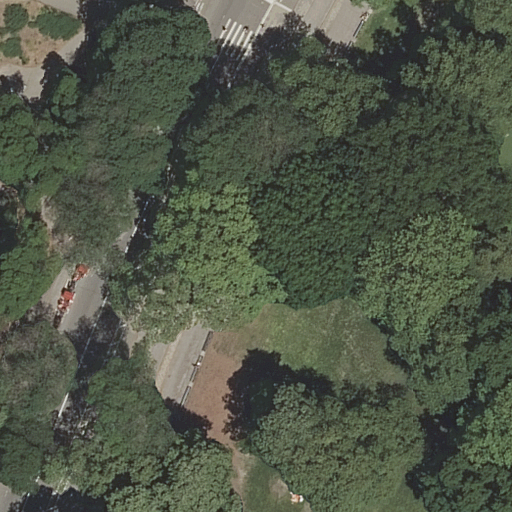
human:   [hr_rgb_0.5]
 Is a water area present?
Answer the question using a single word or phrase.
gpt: no

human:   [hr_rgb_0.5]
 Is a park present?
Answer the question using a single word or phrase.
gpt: yes

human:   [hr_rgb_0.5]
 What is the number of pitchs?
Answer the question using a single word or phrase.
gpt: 1

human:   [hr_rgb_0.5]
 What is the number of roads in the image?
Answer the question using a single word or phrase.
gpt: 7

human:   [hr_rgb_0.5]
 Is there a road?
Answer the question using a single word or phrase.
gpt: yes

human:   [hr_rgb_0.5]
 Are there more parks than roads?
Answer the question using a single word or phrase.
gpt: no

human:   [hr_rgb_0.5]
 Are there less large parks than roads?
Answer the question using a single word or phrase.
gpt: yes

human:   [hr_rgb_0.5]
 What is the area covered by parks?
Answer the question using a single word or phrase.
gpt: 10627m2

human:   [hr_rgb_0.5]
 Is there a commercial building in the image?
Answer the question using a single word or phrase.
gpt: no

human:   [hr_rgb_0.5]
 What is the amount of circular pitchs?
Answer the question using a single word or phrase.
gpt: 0

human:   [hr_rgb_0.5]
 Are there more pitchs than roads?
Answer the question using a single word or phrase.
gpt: no

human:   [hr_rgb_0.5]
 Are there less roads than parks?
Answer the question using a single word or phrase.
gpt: no

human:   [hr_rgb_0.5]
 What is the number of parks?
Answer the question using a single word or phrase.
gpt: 1

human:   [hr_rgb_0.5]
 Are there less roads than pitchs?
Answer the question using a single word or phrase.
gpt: no

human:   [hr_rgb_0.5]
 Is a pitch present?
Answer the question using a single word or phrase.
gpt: yes

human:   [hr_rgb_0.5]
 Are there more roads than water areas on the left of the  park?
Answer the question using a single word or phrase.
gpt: yes

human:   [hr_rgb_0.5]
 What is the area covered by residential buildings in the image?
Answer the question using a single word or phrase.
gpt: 0m2

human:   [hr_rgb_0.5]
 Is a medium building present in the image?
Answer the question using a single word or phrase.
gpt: no

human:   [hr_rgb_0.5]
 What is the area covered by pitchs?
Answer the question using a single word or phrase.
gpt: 2m2

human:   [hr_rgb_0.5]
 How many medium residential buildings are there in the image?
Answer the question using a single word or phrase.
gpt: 0

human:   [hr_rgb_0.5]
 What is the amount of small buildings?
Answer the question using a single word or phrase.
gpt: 0

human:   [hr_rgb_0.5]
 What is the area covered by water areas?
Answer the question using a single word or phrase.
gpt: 0m2

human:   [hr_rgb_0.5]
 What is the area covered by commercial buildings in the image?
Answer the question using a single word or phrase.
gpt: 0m2

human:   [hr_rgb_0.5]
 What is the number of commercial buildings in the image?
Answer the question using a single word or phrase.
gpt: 0

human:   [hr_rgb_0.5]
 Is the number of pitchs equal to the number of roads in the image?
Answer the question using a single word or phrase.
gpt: no

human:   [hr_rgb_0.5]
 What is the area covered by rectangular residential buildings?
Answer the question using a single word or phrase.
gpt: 0m2

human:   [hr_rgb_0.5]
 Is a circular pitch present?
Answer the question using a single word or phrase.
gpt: no

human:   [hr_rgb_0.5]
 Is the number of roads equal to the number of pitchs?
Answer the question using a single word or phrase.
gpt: no

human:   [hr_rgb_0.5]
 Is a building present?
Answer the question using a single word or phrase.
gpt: no

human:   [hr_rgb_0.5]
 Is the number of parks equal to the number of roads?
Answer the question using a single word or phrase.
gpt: no

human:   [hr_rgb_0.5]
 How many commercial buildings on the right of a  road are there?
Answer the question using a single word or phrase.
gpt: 0

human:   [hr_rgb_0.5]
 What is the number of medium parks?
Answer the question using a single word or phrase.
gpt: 0

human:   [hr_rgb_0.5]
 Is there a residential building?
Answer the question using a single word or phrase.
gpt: no

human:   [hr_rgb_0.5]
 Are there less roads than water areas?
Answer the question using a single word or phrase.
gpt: no

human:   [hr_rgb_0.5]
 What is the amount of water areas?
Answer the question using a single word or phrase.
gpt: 0

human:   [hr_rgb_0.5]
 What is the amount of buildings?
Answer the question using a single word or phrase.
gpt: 0

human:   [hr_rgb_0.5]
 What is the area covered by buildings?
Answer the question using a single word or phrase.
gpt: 0m2

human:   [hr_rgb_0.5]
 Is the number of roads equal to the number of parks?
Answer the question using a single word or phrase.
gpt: no

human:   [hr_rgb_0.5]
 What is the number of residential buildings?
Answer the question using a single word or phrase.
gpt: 0

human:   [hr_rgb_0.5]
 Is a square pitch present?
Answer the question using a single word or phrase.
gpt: no

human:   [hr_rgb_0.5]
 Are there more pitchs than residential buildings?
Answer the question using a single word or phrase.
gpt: yes

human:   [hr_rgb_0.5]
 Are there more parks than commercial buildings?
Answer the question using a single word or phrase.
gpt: yes

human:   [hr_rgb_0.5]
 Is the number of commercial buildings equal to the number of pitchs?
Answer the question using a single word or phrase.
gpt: no

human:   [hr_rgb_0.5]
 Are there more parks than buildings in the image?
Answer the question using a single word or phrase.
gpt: yes

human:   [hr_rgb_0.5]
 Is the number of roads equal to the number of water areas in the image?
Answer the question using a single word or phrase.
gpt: no

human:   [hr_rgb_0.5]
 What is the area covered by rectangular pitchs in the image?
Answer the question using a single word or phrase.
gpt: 2m2

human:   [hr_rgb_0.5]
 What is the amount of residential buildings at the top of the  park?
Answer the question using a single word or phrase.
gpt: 0

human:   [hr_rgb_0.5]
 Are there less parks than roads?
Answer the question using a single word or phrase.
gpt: yes

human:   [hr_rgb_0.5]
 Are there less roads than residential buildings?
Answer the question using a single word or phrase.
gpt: no

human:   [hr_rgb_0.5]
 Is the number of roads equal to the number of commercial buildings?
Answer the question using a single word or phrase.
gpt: no

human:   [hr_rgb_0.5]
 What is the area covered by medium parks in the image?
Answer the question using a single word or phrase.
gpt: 0m2

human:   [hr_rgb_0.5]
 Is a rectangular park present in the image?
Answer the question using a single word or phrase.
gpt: yes

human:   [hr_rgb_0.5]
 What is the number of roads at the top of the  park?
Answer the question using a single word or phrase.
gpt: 0

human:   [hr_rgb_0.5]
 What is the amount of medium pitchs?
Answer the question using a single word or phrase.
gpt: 0

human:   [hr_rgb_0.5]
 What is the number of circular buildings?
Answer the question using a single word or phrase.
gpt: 0

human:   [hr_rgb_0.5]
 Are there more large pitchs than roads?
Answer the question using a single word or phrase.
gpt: no

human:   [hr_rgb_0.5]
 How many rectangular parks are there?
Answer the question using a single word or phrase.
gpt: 1

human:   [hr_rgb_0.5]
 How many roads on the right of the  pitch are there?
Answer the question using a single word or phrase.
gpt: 0

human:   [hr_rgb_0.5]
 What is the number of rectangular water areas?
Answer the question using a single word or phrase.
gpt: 0

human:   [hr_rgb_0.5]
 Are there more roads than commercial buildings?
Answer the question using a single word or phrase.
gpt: yes

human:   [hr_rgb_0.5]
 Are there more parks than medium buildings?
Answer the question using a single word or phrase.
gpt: yes

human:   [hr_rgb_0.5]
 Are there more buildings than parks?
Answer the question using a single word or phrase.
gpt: no

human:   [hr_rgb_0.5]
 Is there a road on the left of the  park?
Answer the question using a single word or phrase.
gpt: yes

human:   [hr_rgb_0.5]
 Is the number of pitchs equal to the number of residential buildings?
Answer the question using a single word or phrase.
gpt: no